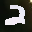
Label: 2